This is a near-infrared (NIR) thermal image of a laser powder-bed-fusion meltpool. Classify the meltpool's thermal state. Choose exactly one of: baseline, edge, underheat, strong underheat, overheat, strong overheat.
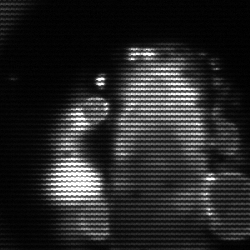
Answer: strong underheat